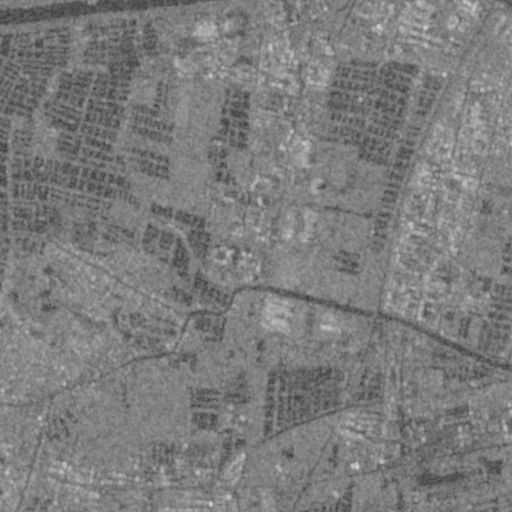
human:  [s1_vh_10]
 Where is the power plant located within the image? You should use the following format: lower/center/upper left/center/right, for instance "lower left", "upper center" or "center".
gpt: The power plant is located in the upper left of the image.
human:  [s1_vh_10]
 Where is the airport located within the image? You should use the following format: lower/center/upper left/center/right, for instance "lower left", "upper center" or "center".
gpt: There is no airport in the image.

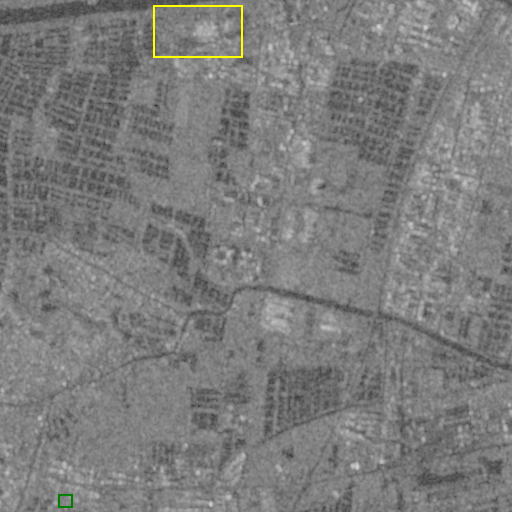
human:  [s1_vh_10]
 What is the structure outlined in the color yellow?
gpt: The structure outlined in yellow is a power plant.
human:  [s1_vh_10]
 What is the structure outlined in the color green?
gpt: The structure outlined in green is a power substation.
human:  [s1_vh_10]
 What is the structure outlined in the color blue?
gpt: There is no blue outline.